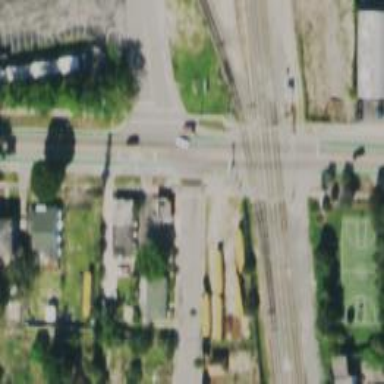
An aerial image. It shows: Railway crossing.